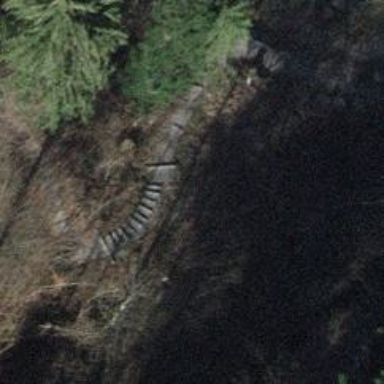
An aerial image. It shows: Road with steps.